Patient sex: M
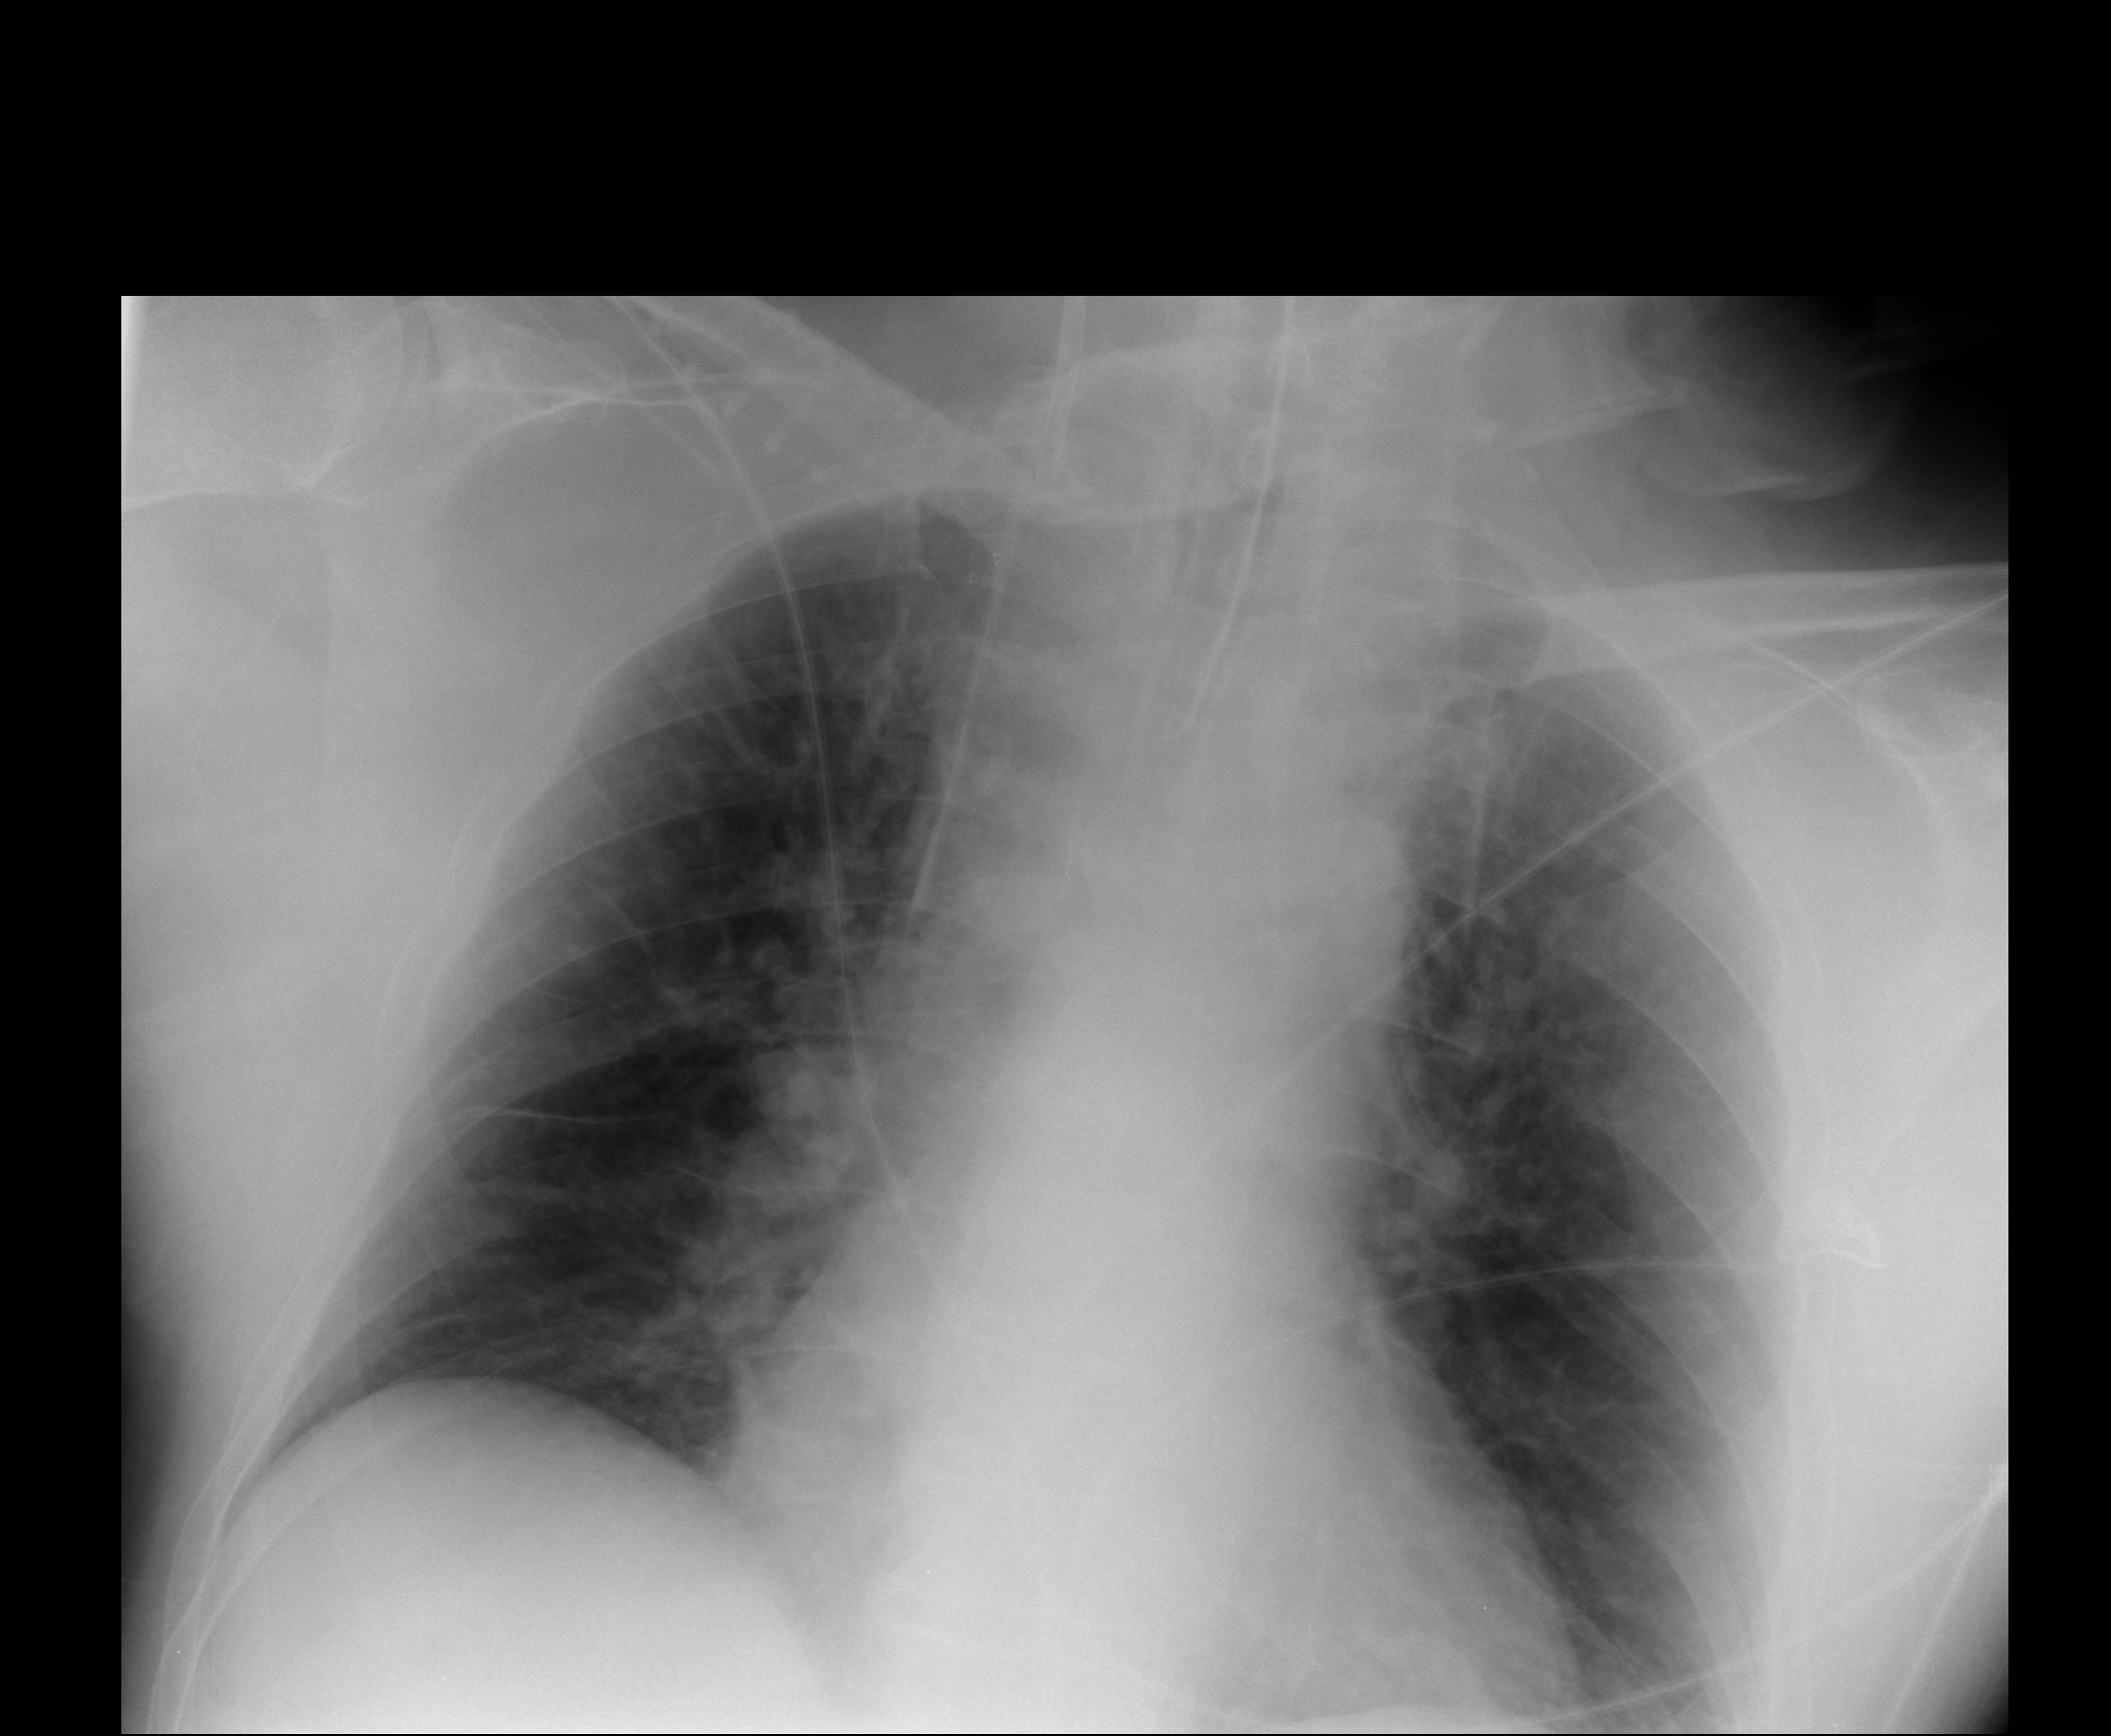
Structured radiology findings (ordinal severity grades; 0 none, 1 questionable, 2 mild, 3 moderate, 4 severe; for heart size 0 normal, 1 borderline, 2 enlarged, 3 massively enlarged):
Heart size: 2
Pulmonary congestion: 2
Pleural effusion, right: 0
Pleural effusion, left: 1
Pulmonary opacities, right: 0
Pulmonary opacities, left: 0
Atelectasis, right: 0
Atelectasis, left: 0